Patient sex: F
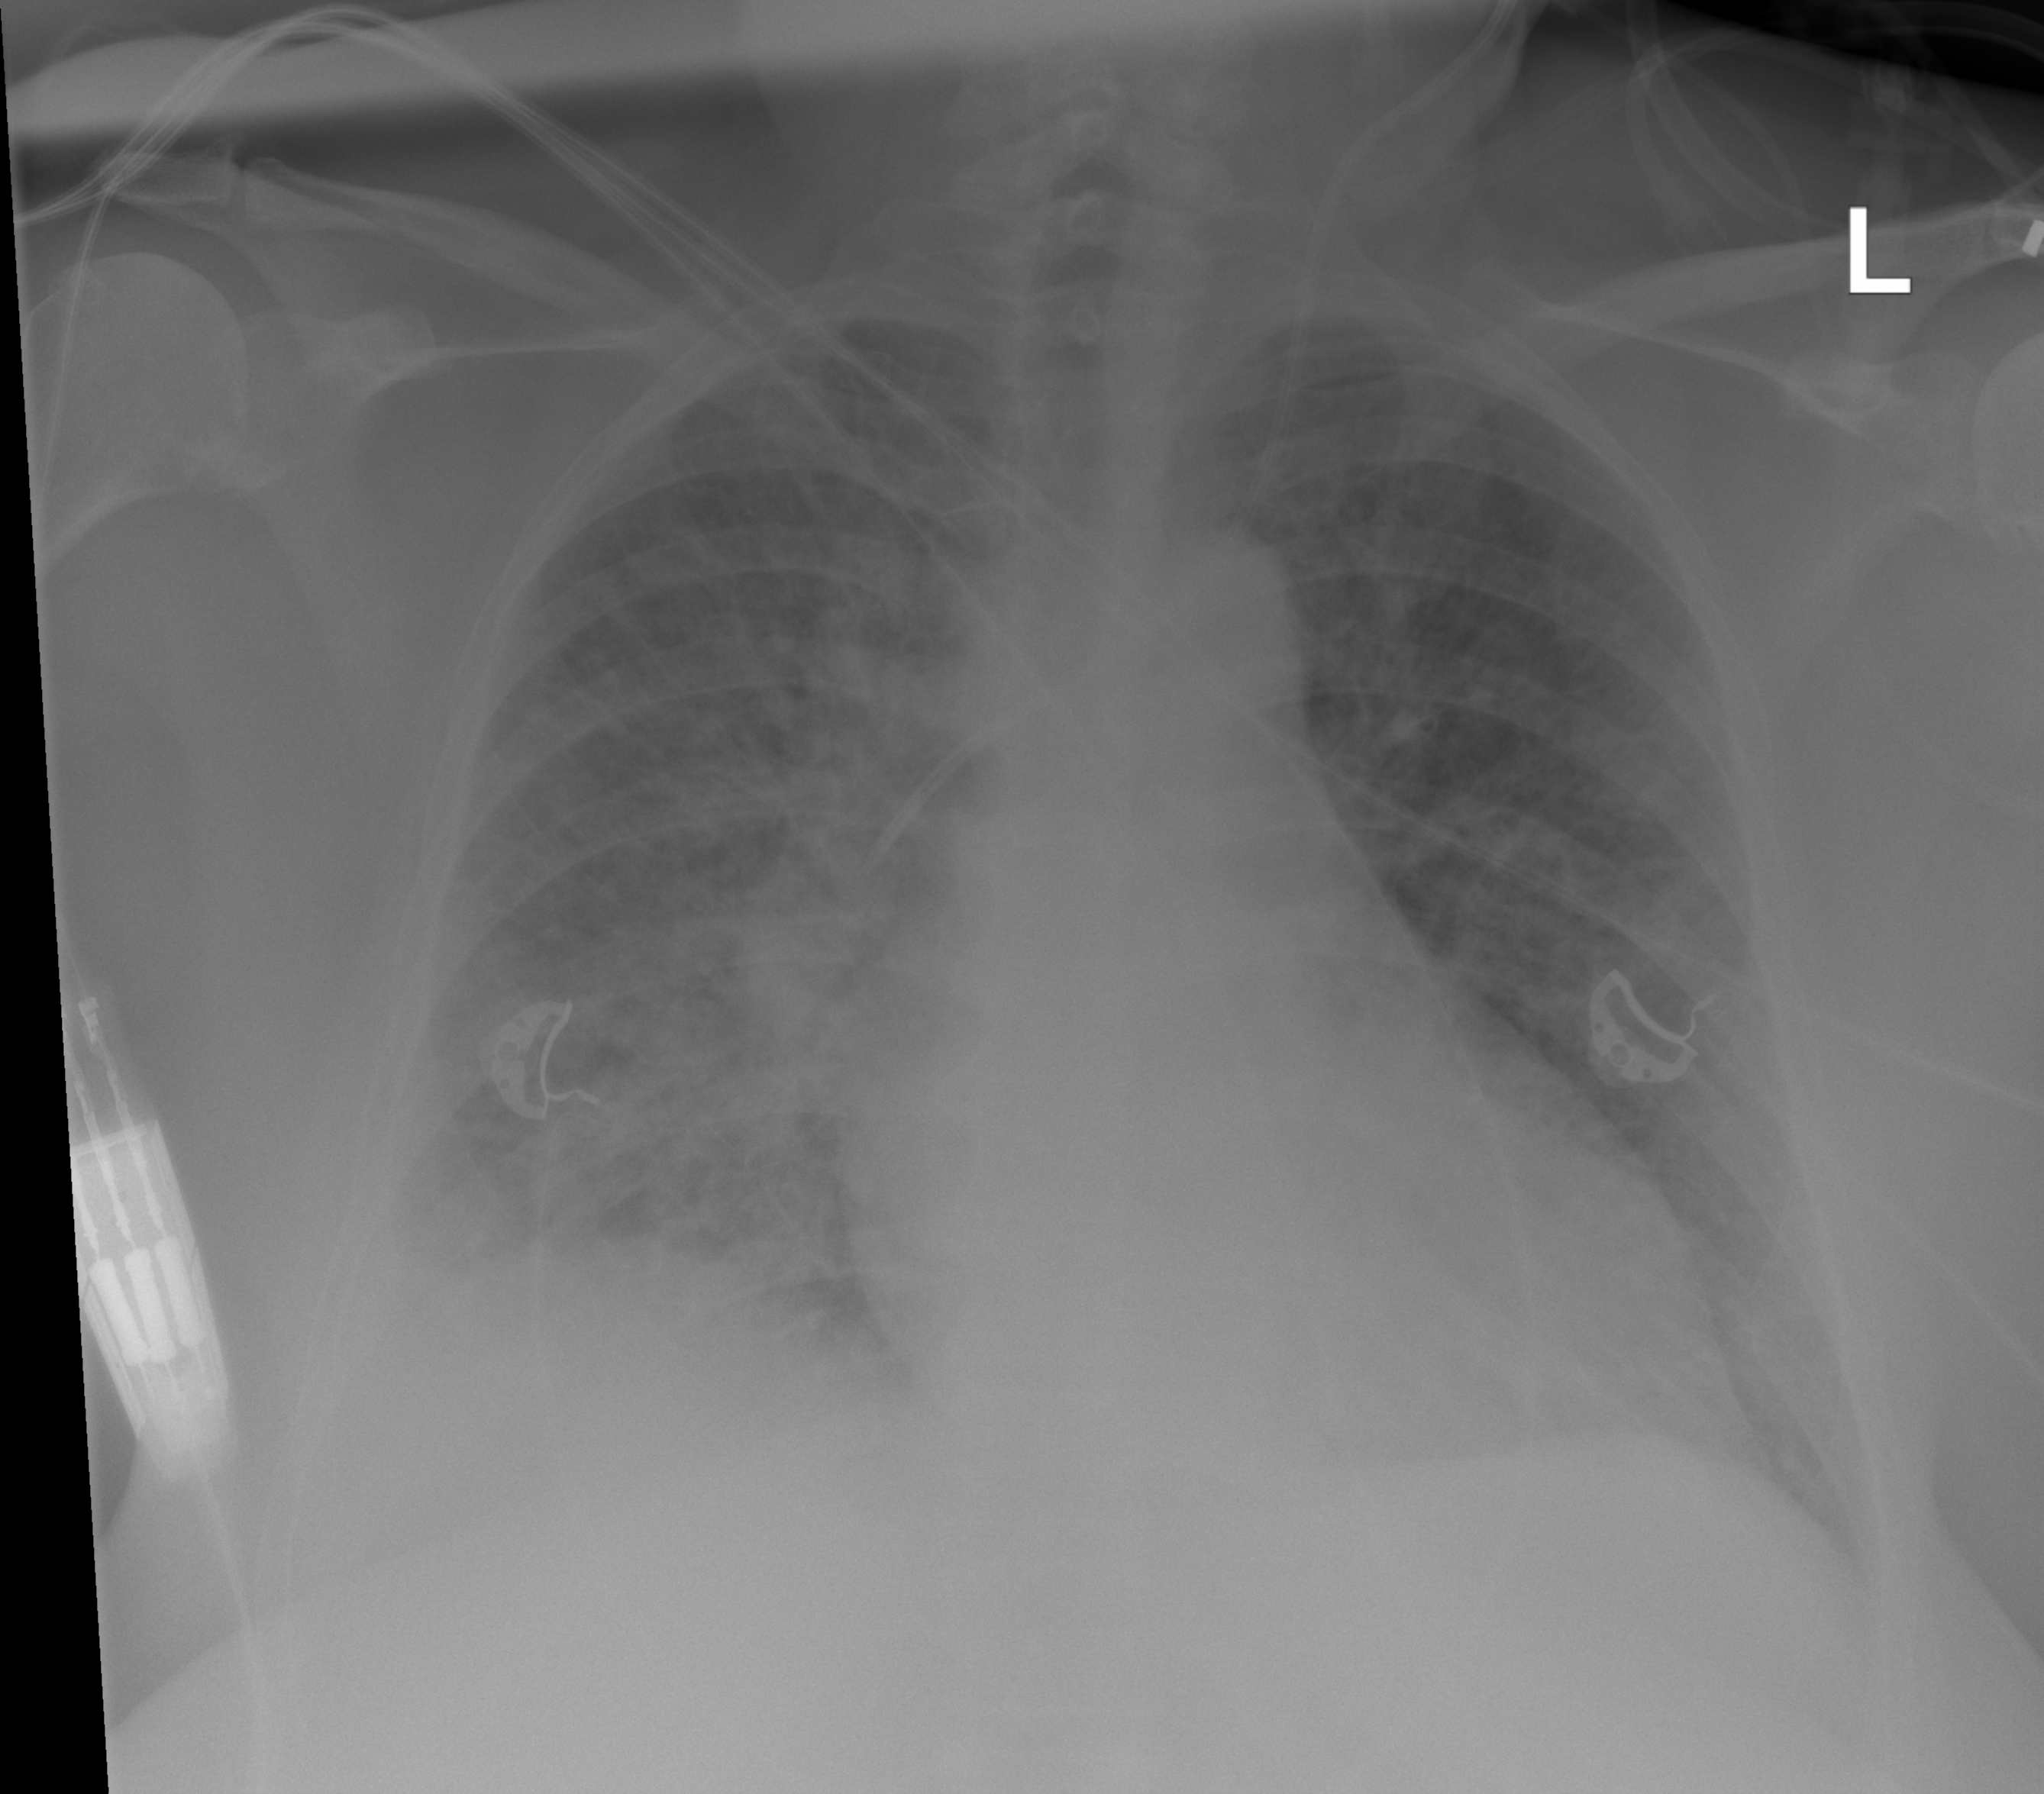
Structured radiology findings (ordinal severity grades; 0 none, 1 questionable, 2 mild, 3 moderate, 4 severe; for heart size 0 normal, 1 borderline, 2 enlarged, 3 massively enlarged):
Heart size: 1
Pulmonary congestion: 2
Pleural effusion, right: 2
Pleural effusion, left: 0
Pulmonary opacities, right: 3
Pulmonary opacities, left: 3
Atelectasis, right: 3
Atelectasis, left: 2